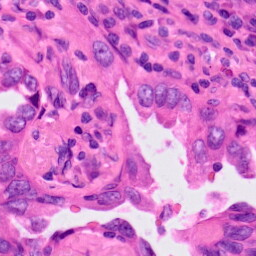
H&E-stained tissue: Lung